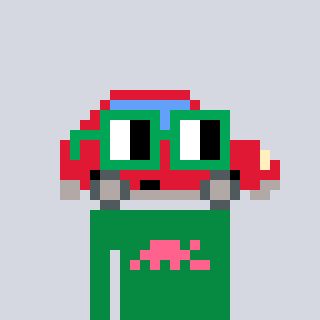
a pixel art character with square green glasses, a car-shaped head and a green-colored body on a cool background